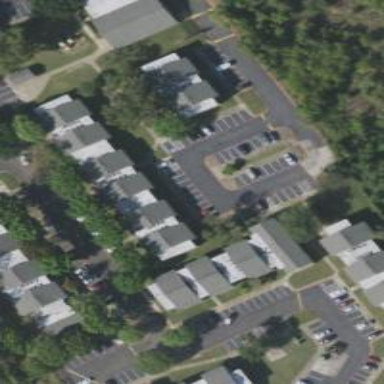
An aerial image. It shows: View of apartment building.